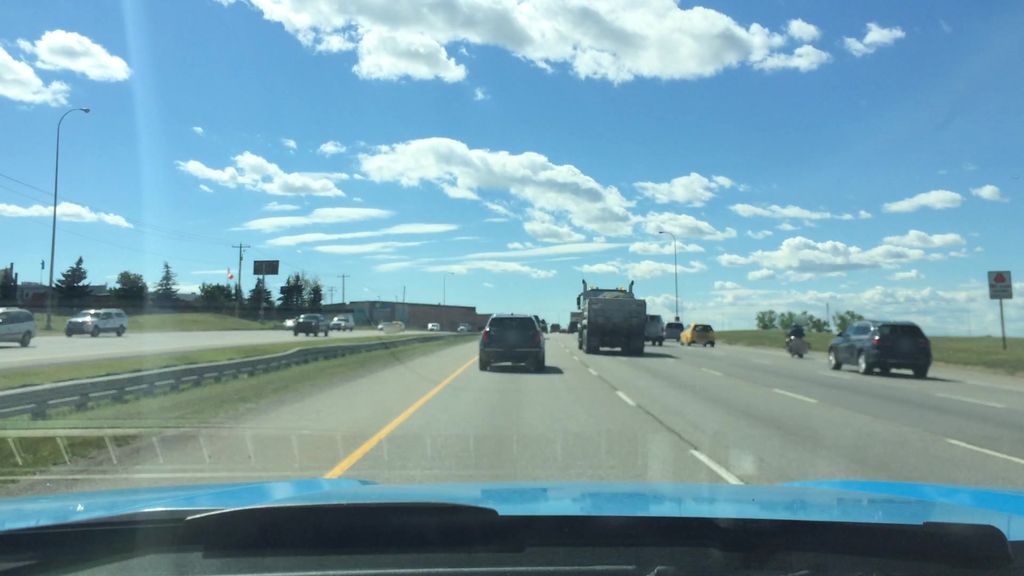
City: calgary